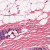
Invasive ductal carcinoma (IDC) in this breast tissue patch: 0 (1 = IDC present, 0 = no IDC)